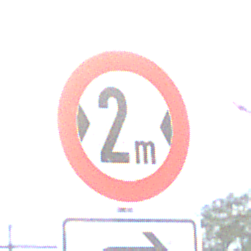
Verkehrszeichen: TatsaechlicheBreite2
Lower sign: RichtungsangabeDurchPfeile5
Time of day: MorningAfternoon
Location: Outdoor (RoadRail)
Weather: PartlyCloudy
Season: NotSpecified
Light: Natural